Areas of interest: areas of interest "Park Square"
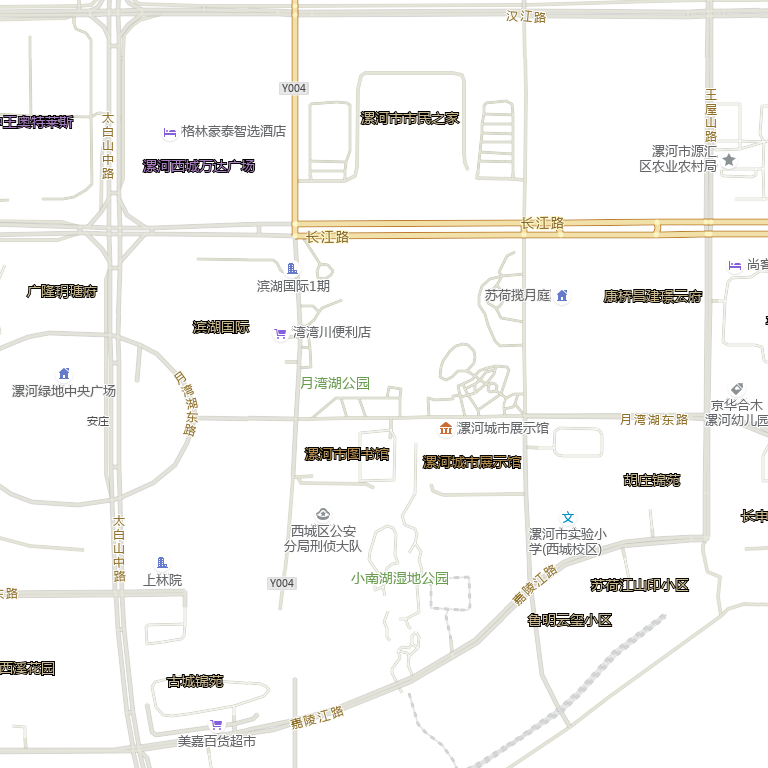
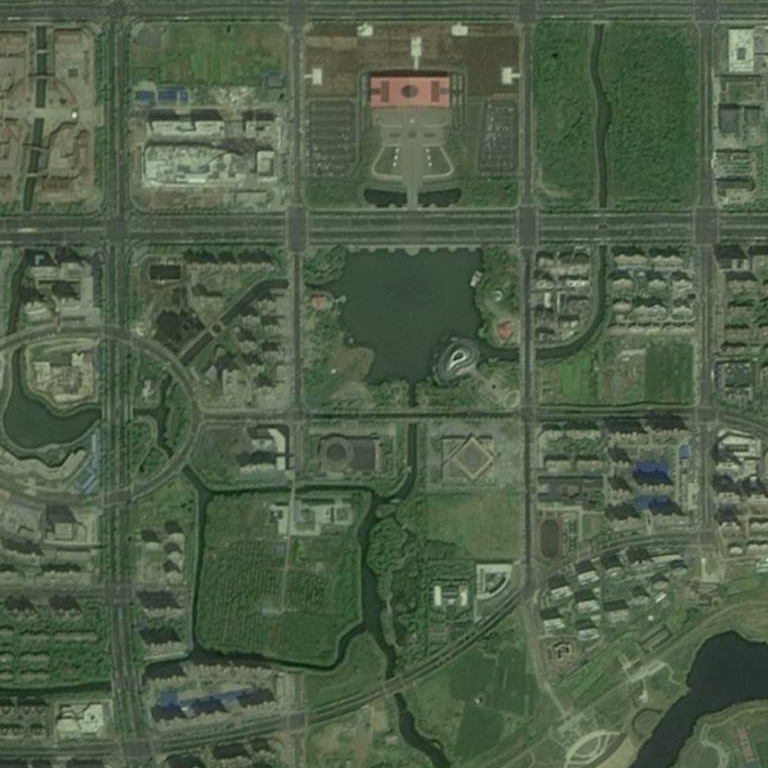